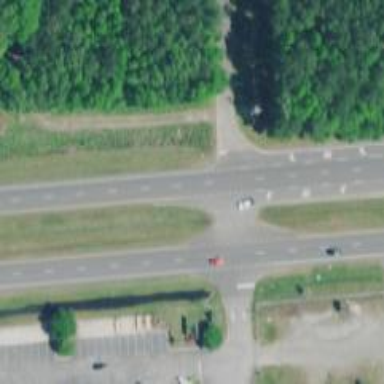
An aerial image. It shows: Trunk highway.